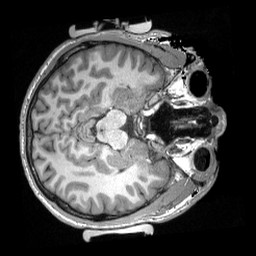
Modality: T1w
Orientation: axial